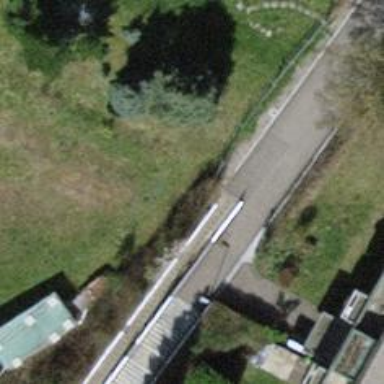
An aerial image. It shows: Concrete steps with ramp.